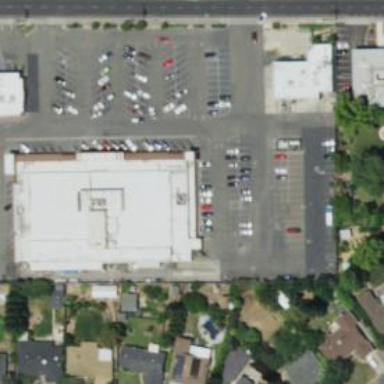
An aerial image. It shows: Retail area.